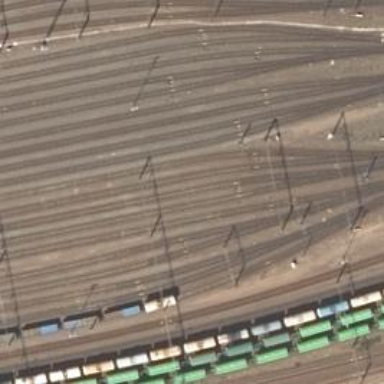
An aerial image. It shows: Railway signal.